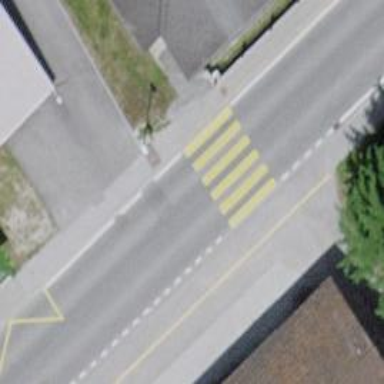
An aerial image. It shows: Marked crossing on footway.